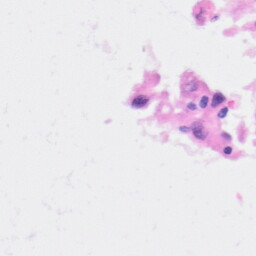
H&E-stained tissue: Kidney